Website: slack
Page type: billing-address
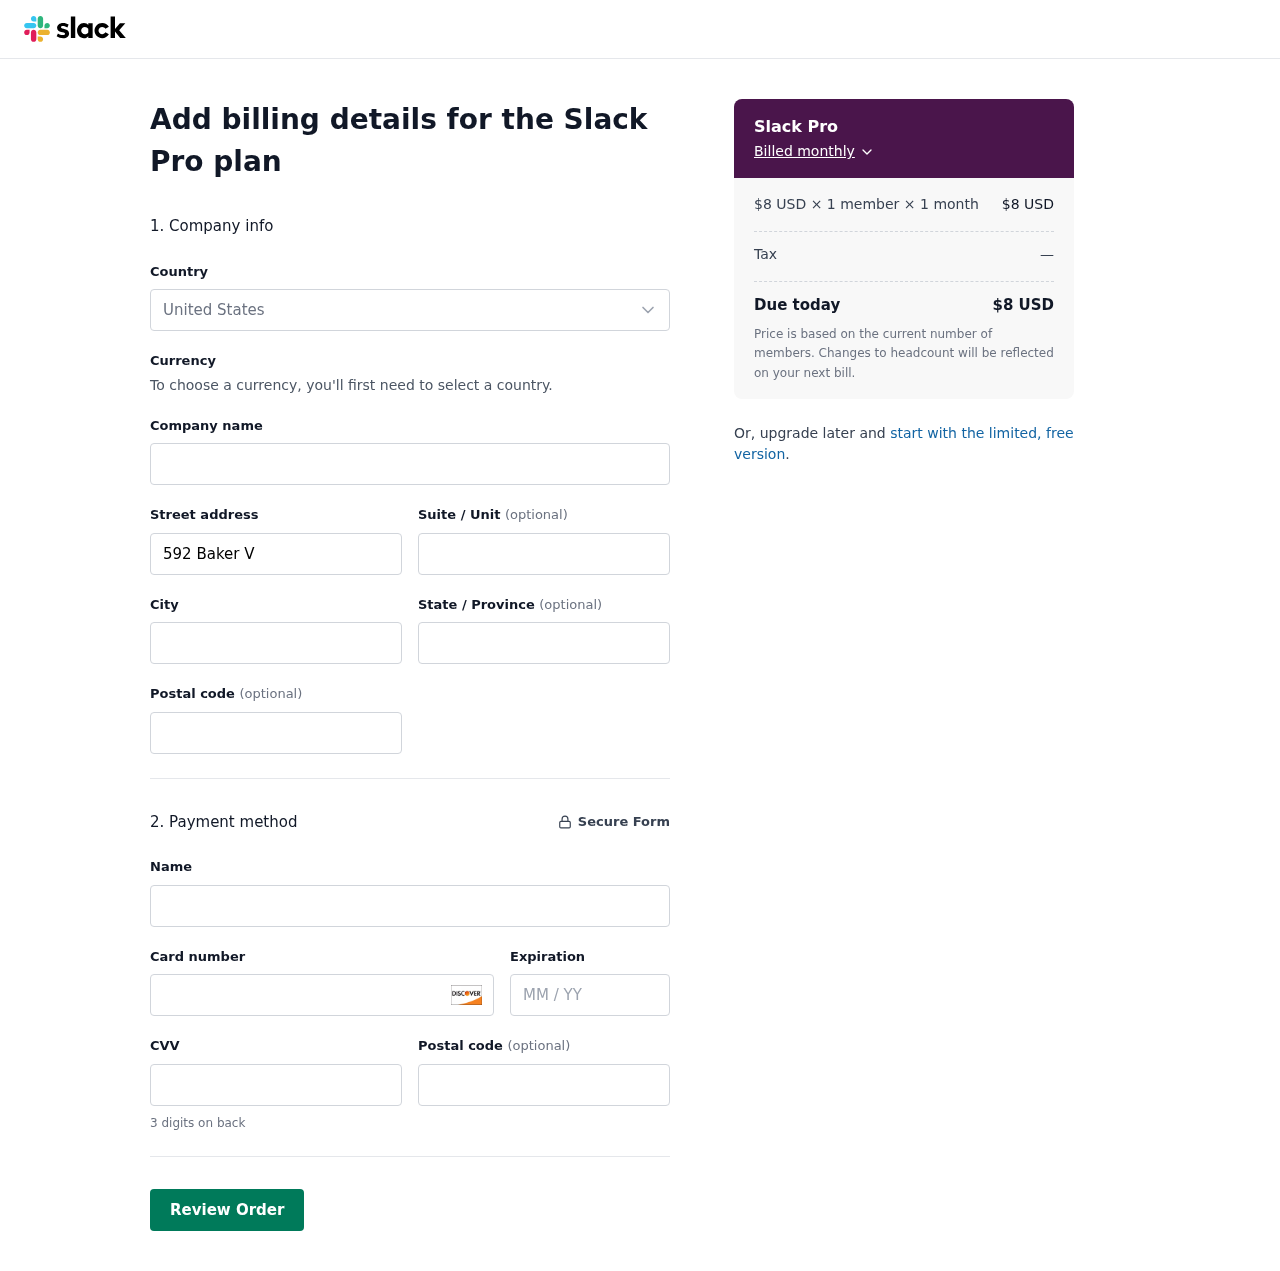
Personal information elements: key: PII_CARD_CVV
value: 252
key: PII_CARD_EXPIRY
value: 10/30
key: PII_CARD_NUMBER
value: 6011 9191 8978 6440
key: PII_CITY
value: Rachelmouth
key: PII_COUNTRY
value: United States
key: PII_FULLNAME
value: Sherri King
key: PII_POSTCODE
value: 30225
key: PII_POSTCODE2
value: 35156
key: PII_STATE
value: Louisiana
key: PII_STREET
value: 592 Baker Valley
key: PII_STREET2
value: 30853 Garcia Isle
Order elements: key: ORDER_PLAN_PRICE
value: $8 USD
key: ORDER_NUM_MEMBERS
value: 1 member
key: ORDER_NUM_MONTHS
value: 1 month
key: ORDER_SUBTOTAL
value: $8 USD
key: ORDER_TAX
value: —
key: ORDER_TOTAL
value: $8 USD